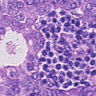
Metastatic tissue present: yes